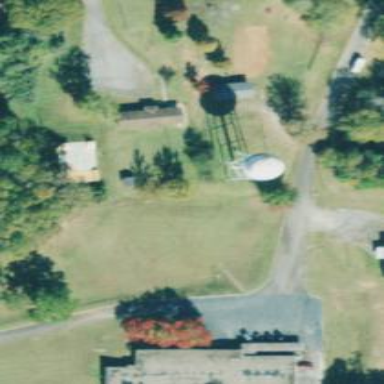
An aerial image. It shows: Water tower that is man-made.